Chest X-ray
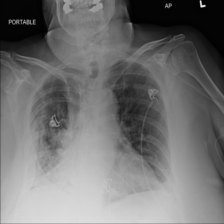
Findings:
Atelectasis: negative
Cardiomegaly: negative
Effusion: negative
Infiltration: positive
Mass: negative
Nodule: negative
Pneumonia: negative
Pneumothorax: positive
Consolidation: negative
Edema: negative
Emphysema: negative
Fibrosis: negative
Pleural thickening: positive
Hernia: negative